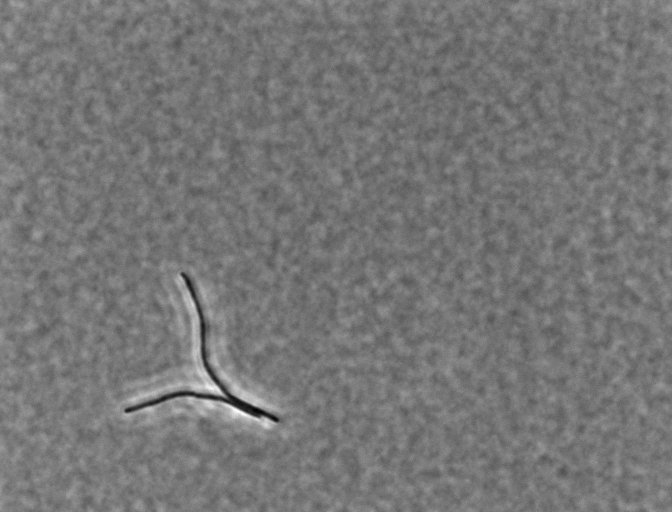
Bacillus subtilis